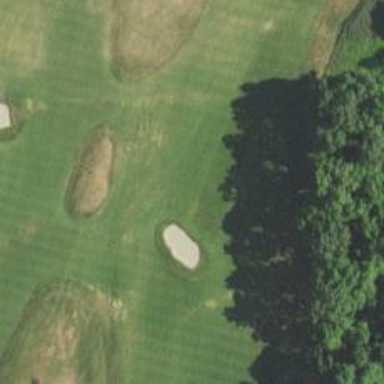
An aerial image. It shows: View of golf hole.